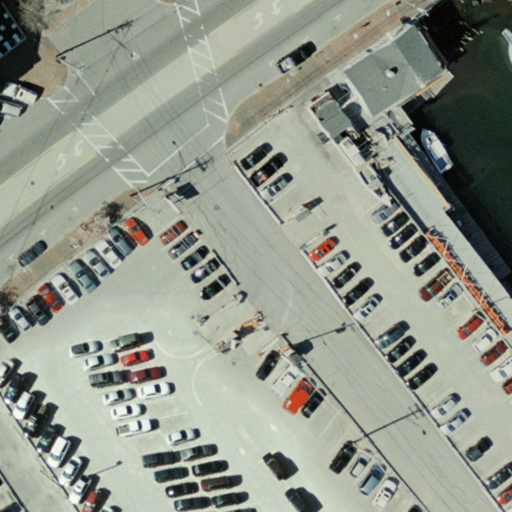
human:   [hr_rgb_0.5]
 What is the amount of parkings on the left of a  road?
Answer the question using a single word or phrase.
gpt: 1

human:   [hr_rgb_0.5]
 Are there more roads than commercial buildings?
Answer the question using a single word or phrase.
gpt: yes

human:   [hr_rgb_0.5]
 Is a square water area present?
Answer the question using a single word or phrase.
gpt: no

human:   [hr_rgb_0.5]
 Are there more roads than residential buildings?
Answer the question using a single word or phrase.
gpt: yes

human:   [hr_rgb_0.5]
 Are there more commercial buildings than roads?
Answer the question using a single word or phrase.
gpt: no

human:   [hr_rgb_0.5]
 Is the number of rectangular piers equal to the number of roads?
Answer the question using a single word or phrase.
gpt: no

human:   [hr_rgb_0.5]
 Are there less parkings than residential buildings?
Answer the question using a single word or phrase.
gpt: no

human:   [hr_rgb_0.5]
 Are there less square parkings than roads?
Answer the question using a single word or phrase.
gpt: yes

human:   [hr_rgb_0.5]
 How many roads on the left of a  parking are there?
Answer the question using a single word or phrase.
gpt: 3

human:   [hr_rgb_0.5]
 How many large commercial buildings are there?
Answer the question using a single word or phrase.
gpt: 0

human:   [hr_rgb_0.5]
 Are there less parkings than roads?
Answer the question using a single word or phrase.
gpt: yes

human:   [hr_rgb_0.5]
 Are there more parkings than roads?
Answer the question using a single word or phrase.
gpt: no

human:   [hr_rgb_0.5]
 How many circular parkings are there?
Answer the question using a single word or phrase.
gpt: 0

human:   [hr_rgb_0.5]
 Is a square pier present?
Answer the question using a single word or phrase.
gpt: no

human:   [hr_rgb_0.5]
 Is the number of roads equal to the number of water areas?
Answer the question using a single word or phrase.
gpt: no

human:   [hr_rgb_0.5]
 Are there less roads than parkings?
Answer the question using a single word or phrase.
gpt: no

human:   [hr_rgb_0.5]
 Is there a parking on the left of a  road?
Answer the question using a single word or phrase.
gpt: yes

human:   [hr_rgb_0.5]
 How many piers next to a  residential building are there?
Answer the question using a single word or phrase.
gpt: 0

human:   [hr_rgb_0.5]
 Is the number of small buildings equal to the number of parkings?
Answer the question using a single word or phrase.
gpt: no

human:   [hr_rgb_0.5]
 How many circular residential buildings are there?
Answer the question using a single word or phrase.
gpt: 0

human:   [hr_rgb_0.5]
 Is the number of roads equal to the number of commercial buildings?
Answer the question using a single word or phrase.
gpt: no

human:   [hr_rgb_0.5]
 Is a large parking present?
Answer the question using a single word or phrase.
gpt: yes

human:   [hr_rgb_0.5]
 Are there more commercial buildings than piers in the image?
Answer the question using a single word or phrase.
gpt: no

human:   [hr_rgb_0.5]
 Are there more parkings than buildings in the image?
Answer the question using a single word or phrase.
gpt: yes

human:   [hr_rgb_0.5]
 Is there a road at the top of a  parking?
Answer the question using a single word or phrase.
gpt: yes

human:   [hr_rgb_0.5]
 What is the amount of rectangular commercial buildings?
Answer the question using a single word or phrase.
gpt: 0

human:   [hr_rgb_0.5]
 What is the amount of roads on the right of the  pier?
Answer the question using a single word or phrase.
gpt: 0

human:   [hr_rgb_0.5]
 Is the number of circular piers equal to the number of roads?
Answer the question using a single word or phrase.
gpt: no

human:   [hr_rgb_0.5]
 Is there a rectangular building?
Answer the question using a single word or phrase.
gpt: no

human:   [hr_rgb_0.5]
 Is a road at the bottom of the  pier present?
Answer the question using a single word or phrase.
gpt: yes

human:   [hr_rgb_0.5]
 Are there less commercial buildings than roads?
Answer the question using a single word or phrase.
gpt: yes

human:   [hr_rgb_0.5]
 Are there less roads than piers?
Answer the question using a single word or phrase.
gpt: no

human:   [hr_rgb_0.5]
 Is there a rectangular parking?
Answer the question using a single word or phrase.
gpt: no

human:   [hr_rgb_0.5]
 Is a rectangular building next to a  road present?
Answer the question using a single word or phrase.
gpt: no

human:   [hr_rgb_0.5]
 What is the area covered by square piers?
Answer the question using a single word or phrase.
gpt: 0m2

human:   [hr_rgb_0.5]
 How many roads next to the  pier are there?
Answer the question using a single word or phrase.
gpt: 6